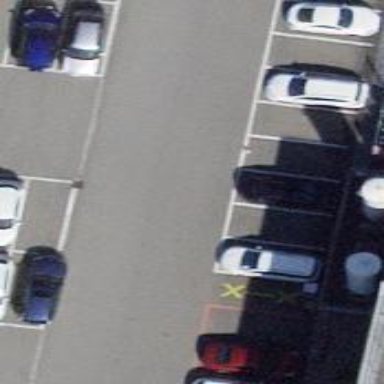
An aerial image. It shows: Parking aisle designated as service road.